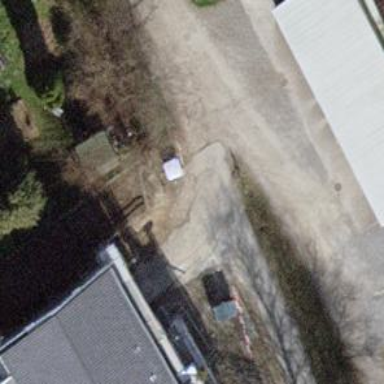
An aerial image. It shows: Unpaved road in residential area.